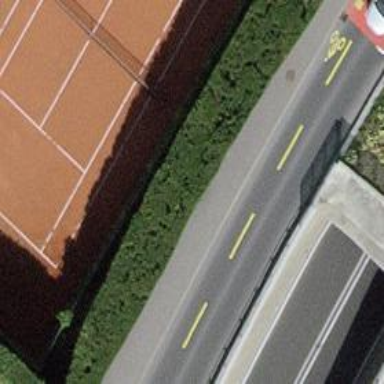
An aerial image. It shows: Hedge acting as barrier.